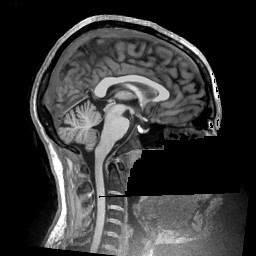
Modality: T1w
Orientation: sagittal
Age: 33
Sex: female